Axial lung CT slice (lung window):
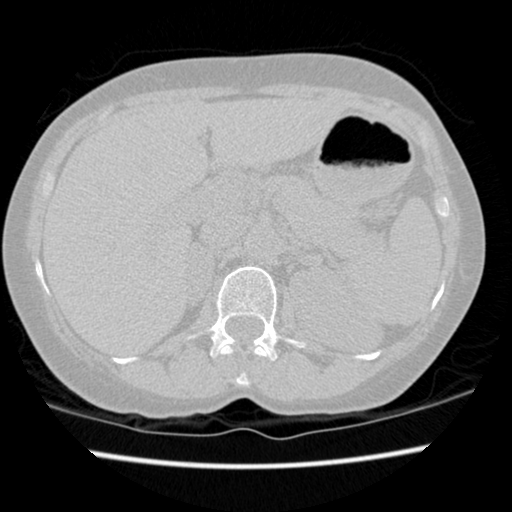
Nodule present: no